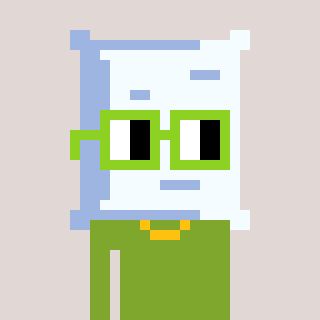
a pixel art character with square light green glasses, a pillow-shaped head and a slimegreen-colored body on a warm background